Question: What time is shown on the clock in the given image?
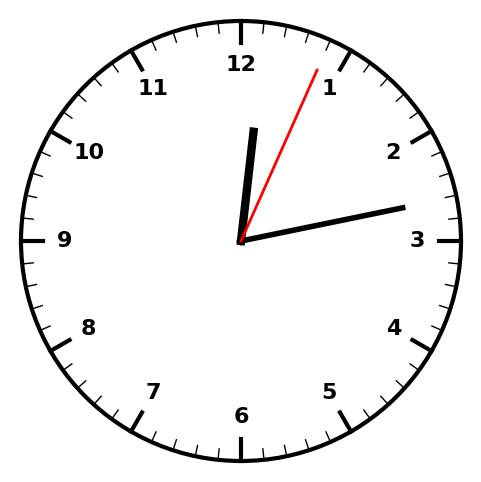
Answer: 12:13:04